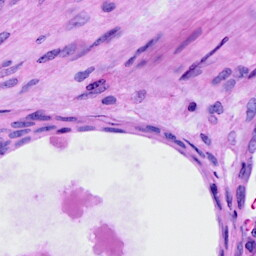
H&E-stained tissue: Ovarian